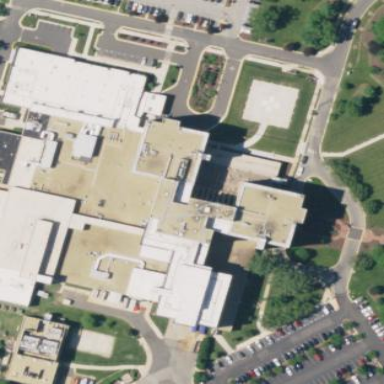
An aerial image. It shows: Hospital building.